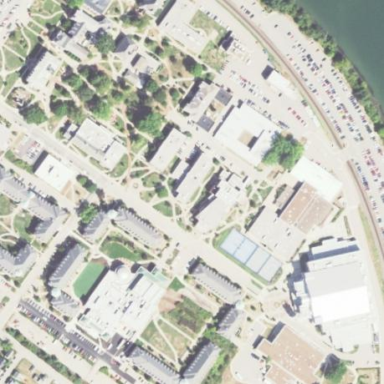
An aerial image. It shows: University.